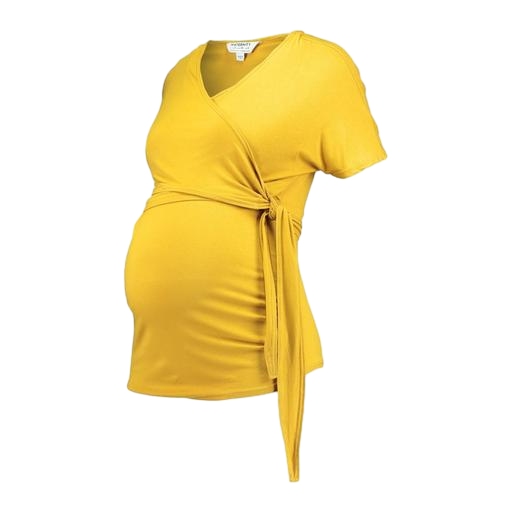
yellow tie front top, wrap t-shirt, green maternity nursing top, white background